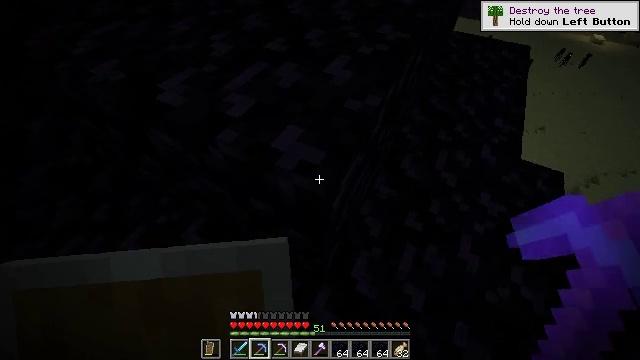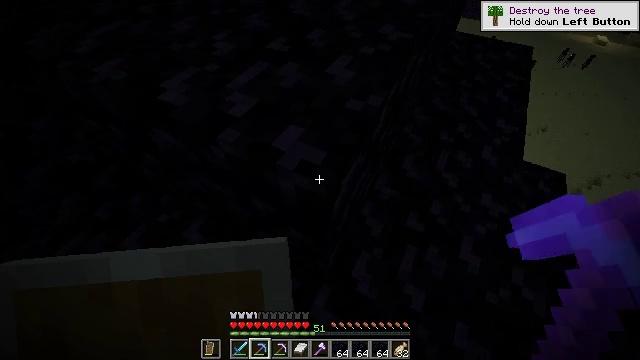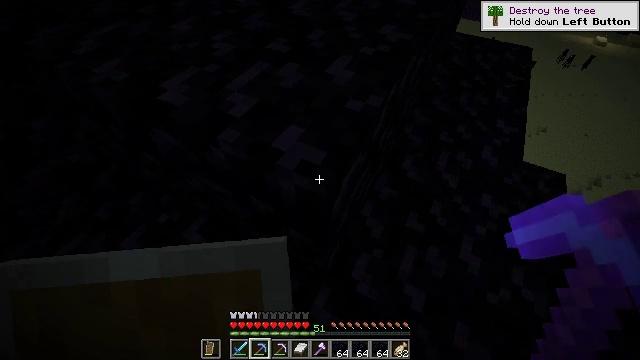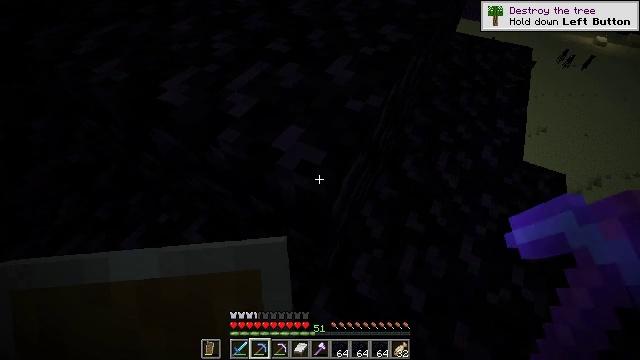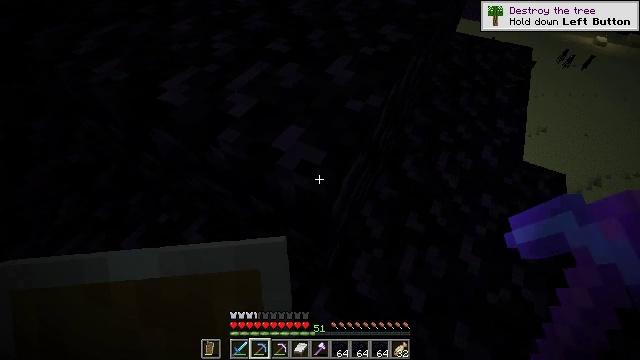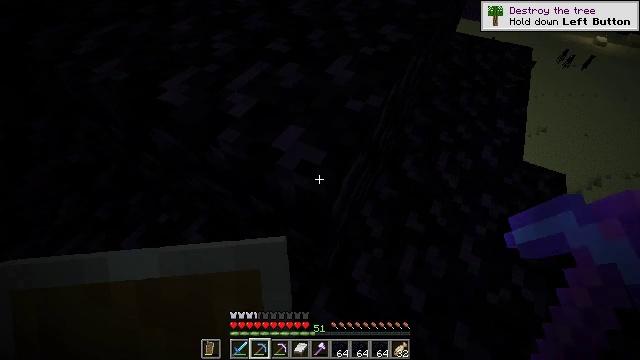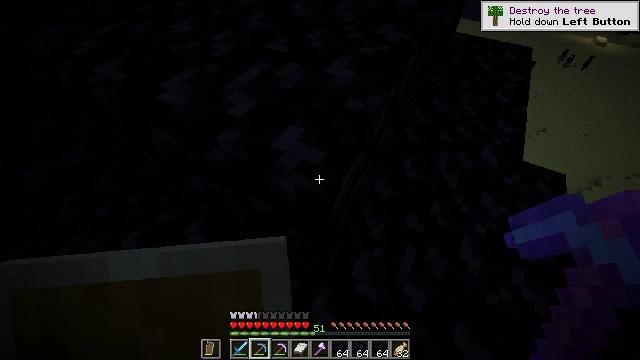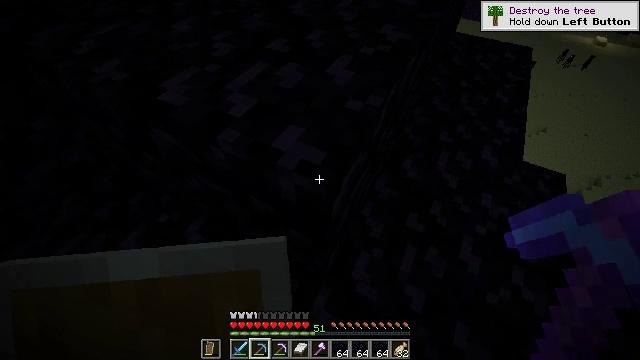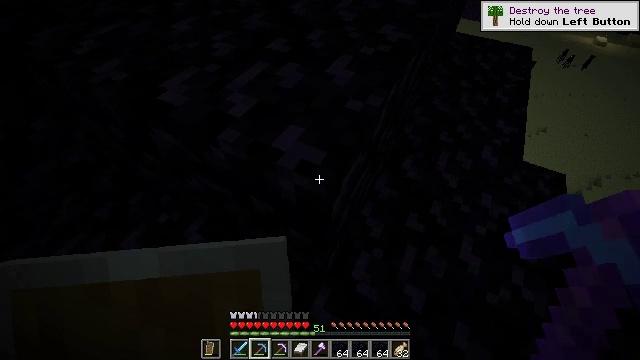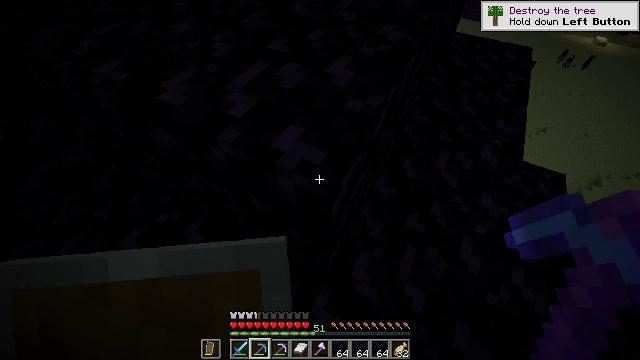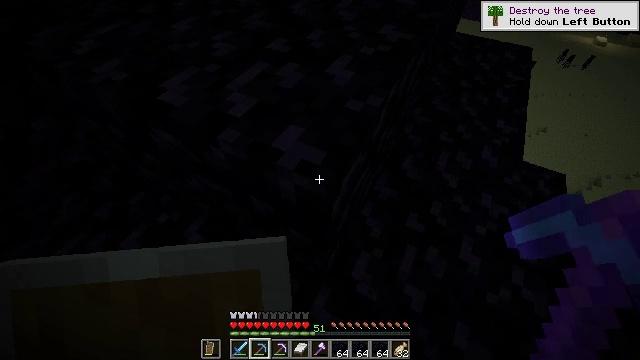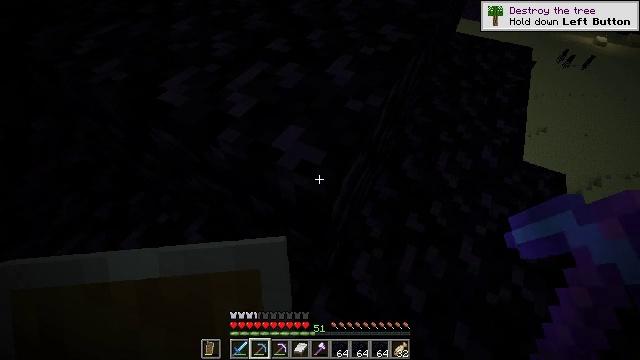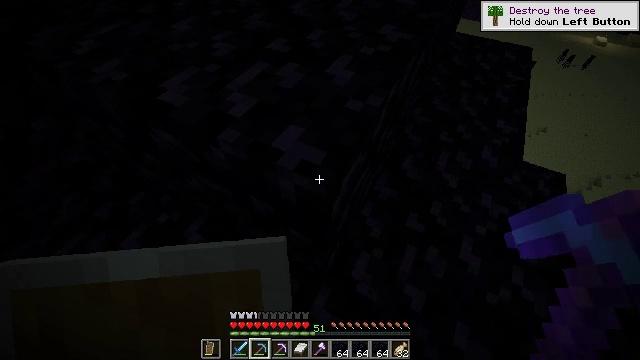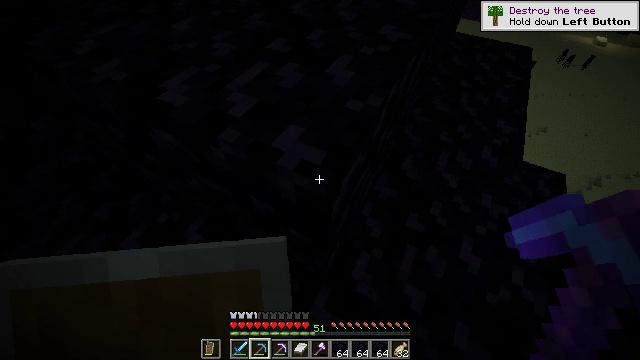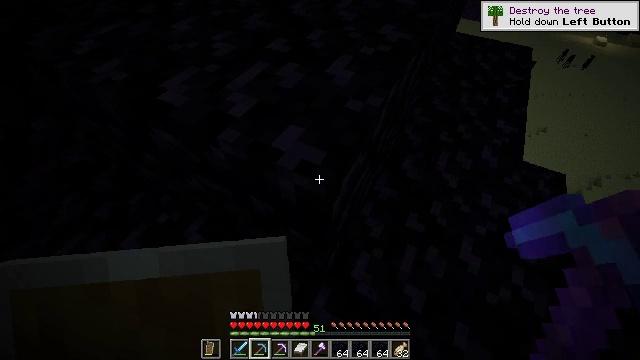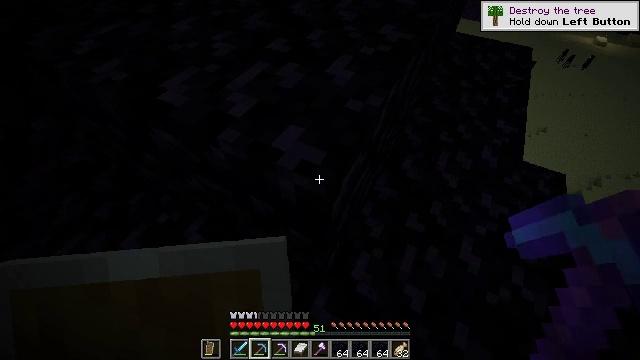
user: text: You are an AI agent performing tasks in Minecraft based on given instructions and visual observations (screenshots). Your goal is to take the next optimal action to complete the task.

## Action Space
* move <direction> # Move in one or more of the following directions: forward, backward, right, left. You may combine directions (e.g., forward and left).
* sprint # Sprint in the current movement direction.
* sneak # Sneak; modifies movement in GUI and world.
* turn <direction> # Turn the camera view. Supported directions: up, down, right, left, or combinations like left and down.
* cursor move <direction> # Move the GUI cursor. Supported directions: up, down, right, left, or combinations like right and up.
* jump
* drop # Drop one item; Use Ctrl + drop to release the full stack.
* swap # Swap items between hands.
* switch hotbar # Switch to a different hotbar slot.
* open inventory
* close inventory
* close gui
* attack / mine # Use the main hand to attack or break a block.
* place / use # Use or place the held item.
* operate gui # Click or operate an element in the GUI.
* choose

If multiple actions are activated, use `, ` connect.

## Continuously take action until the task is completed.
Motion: motion action
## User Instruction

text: Gather obsidian from a lava source.
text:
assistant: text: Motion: no_op
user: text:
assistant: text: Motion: no_op
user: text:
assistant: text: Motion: no_op
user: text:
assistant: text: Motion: no_op
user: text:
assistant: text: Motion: no_op
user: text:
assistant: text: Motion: no_op
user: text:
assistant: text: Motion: no_op
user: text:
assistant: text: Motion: no_op
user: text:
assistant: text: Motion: no_op
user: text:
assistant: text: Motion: no_op
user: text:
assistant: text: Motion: no_op
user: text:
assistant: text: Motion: no_op
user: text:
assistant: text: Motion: no_op
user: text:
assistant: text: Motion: no_op
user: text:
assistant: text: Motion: no_op
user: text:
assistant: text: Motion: no_op
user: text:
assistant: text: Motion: no_op
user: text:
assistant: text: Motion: no_op
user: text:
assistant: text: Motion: no_op
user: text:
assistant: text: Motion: no_op
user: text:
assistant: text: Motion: no_op
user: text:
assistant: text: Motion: no_op
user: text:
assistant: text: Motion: no_op
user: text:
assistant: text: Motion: no_op
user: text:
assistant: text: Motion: no_op
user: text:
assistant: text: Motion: no_op
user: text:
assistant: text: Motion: no_op
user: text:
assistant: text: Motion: no_op
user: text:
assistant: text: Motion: no_op
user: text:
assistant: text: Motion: no_op